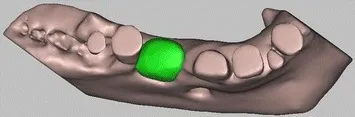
3D digital volumetric reconstruction of HA scaffold placed in the defect.
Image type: radiology (ct)